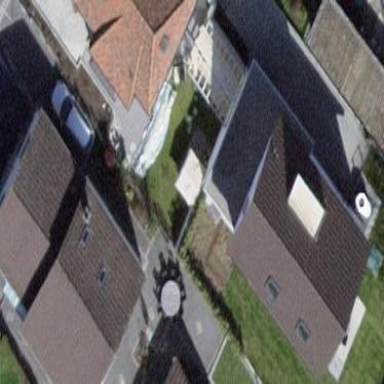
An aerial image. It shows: Building with tile roof.